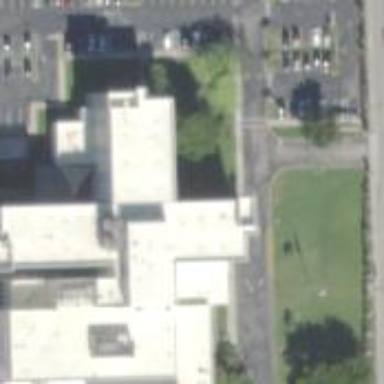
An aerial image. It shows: Healthcare facility identified as hospital.